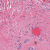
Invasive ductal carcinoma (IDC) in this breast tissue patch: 1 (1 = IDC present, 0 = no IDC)